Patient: sex F, age 35
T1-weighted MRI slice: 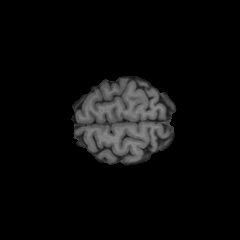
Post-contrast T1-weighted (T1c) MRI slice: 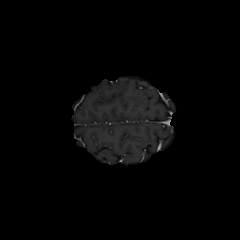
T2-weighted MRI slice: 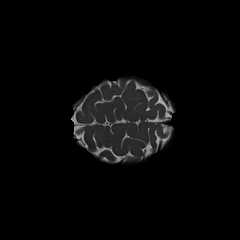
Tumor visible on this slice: no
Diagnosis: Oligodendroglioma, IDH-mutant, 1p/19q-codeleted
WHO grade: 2